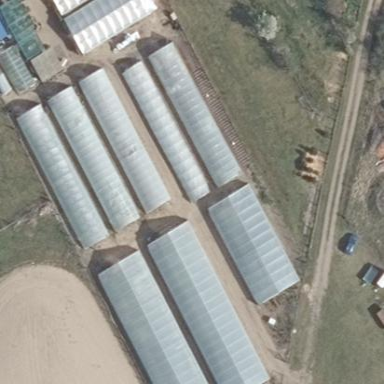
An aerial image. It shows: Greenhouse.